Question: My ads_man table has the following structure;

I want to select rows randomly from this table column "rotate" is 1, otherwise if rotate = 0 then it shouldn't select these rows randomly. I've tried this;
'''
$query = $db->query("
SELECT type,place,code
FROM ads_man
WHERE approved = '1' AND fid = '{$fid}' AND place = '{$zone}'
ORDER BY RAND()
LIMIT 3");
'''
It selects the rows randomly but I'm unable to find a way to select these rows rather to use another query to find all those rows having rotate = 1 and then use 'ORDER BY RAND()' in the query mentioned above.
Please help!
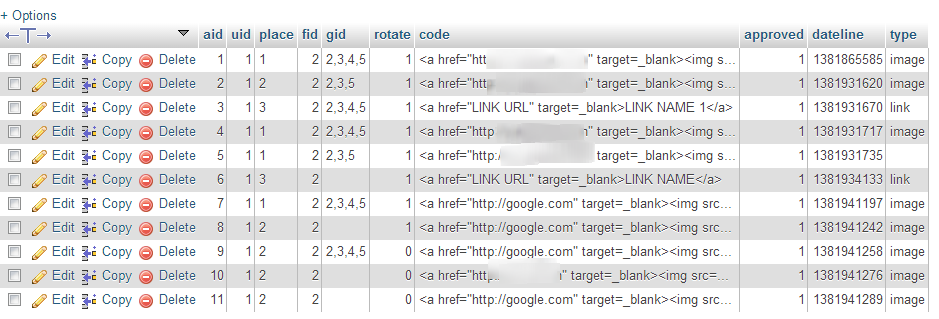
Answer: Try this;
'''
$r_q = $db->query("SELECT rotate FROM ads_man");
$r = $db->fetch_array($r_q);
if($r['rotate'] == "1")
{
$rotate = 'rotate = "0" OR rotate = "1" AND';
$order_by = 'ORDER BY RAND()';
}
else
{
$rotate = 'rotate = "0" AND';
$order_by = 'ORDER BY dateline DESC';
}
$query = $db->query("
SELECT type,place,code
FROM ads_man
WHERE {$rotate} approved = '1' AND fid = '{$fid}' AND place = '{$zone}'
{$order_by}
LIMIT 3");
'''